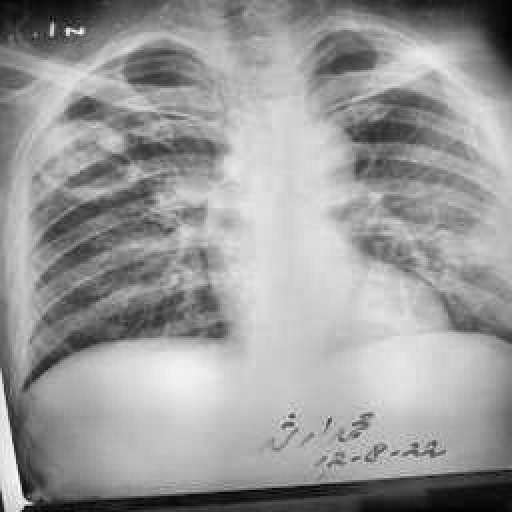
Finding: TUBERCULOSIS